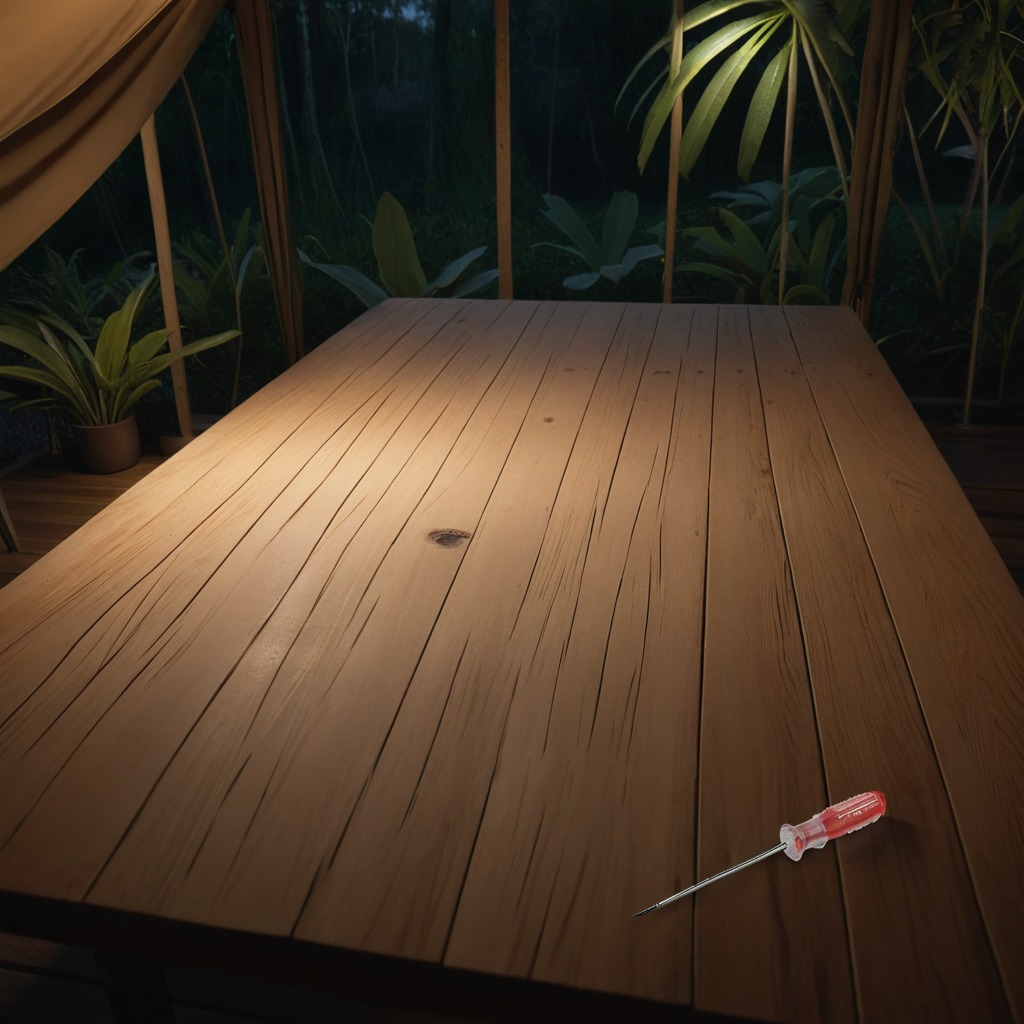
A screwdriver is lying on the wooden table.